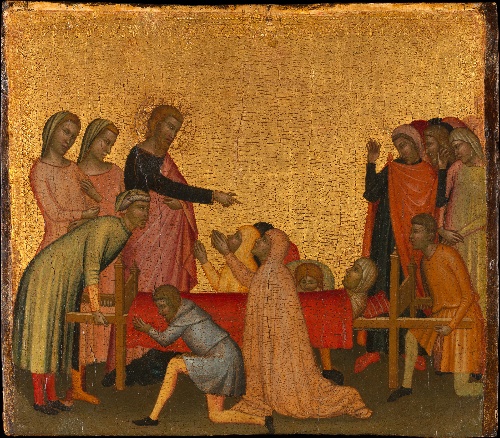
Title: Saint John the Evangelist Raises Satheus to Life
Artist: Francescuccio Ghissi (Francesco di Cecco Ghissi)
Artist bio: Italian, Marchigian, active 1359–74
Date: ca. 1370
Object type: Painting
Classification: Paintings
Medium: Tempera on wood, gold ground
Dimensions: Overall 14 1/8 x 16 1/8 in. (35.9 x 41 cm); painted surface 13 3/4 x 15 1/2 in. (34.9 x 39.4 cm)
Department: European Paintings
Credit line: Gift of Mrs. W. Murray Crane, 1969
Accession year: 1969
Repository: Metropolitan Museum of Art, New York, NY
Tags: Men|Women|Saint John the Evangelist